Question: How can I add text with outline to image using java.awt.* ?
Example below:

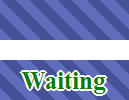
Answer: I can guide you but You should know the basic functionality how 'awt' work.
look at Smoothing a <URL>
The important part is this method:
'''
public Area getOutline(Color target, BufferedImage bi) {
// construct the GeneralPath
GeneralPath gp = new GeneralPath();
boolean cont = false;
int targetRGB = target.getRGB();
for (int xx=0; xx<bi.getWidth(); xx++) {
for (int yy=0; yy<bi.getHeight(); yy++) {
if (bi.getRGB(xx,yy)==targetRGB) {
if (cont) {
gp.lineTo(xx,yy);
gp.lineTo(xx,yy+1);
gp.lineTo(xx+1,yy+1);
gp.lineTo(xx+1,yy);
gp.lineTo(xx,yy);
} else {
gp.moveTo(xx,yy);
}
cont = true;
} else {
cont = false;
}
}
cont = false;
}
gp.closePath();
// construct the Area from the GP & return it
return new Area(gp);
}
'''